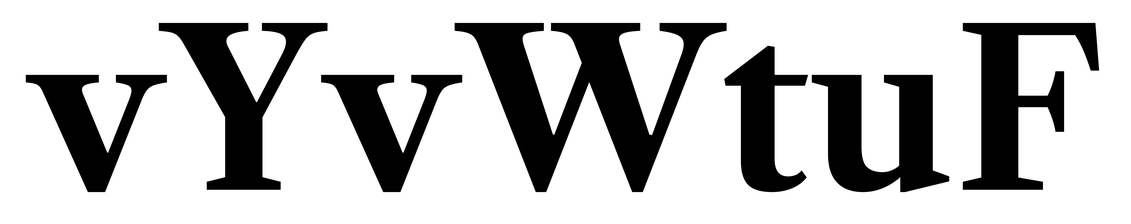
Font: LibreCaslonText_Bold